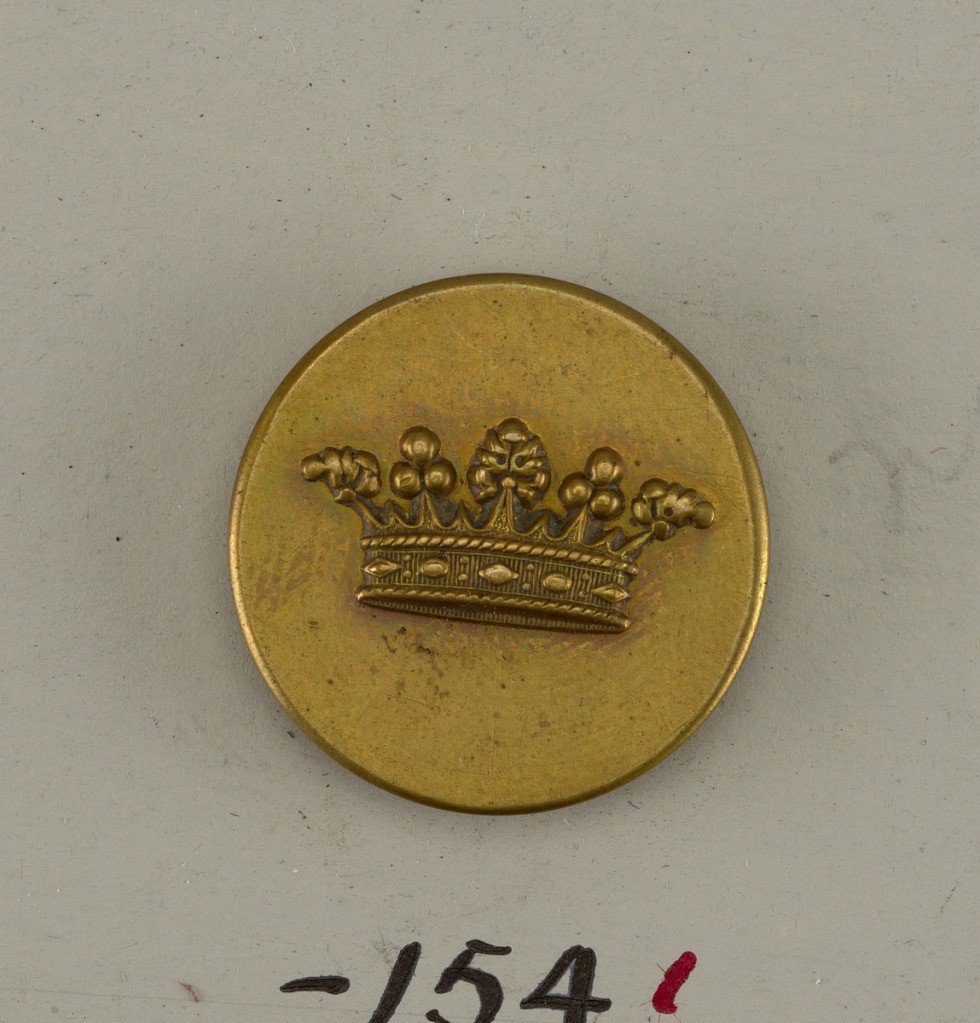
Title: Button
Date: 19th century
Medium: Brass, gold plated
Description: Flat button ornamented with a crown. Brass back and shank. On reverse, "G and Cie Paris M18" small coat of arms incised.

On card E